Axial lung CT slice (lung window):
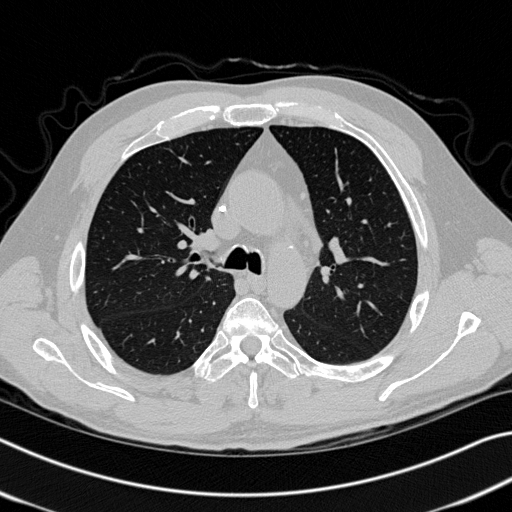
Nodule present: no